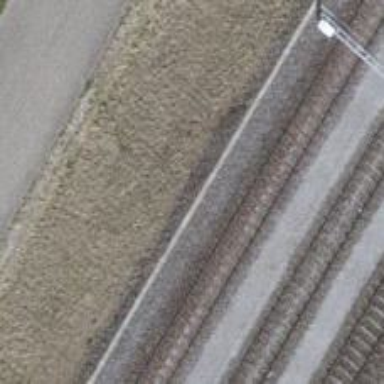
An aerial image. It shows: Rail yard with electrified rails and single track.